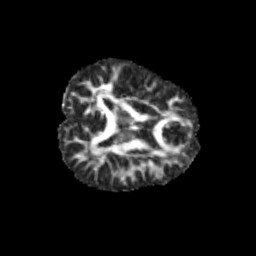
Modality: FA
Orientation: axial
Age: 13
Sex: male
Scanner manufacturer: siemens
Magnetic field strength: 3 T
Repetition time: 3.8 s
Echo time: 0.07 s